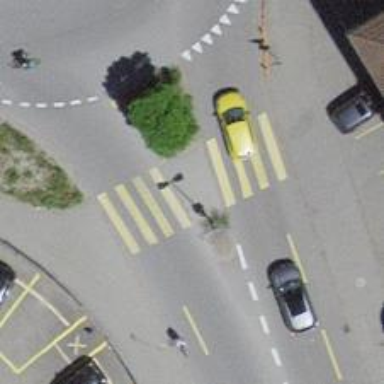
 featuring both sidewalks and cycle lane."